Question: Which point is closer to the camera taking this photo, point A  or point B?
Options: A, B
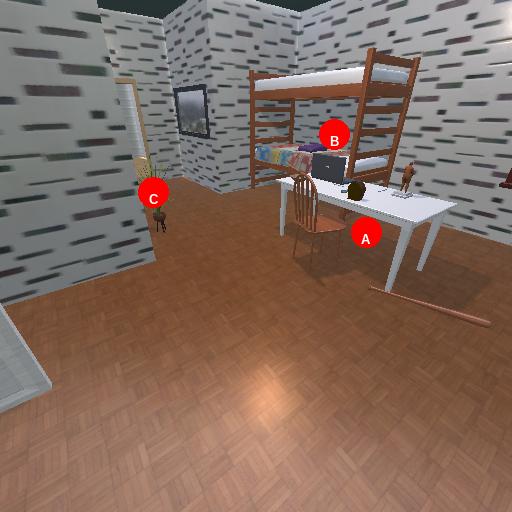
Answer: A